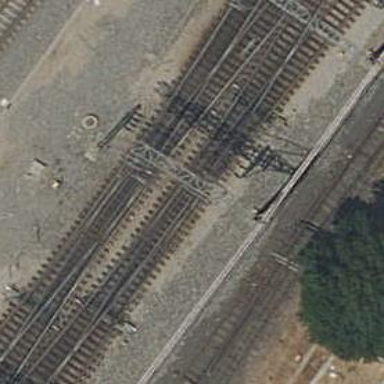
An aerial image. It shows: Rail yard with electrified contact lines for railway operations.